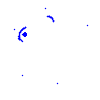
Particle: kaon